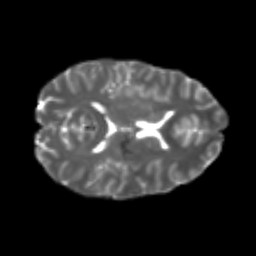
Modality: T2w
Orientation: axial
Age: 20
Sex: female
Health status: healthy
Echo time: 0.074 s